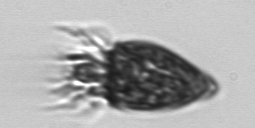
Label: Strombidium_tintinnodes